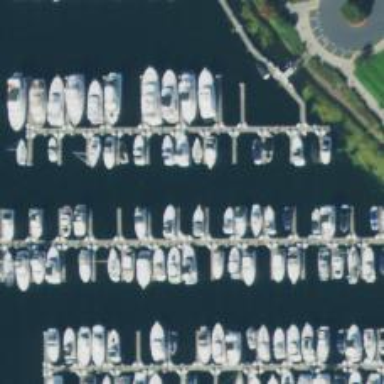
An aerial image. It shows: Marina with harbor.